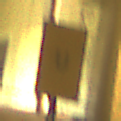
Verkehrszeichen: AnkuendigungOderFortsetzungUmleitungOhnePfeilsymbol
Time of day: Night
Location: Outdoor (Urban)
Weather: Clear
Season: NotSpecified
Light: Artificial